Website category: university
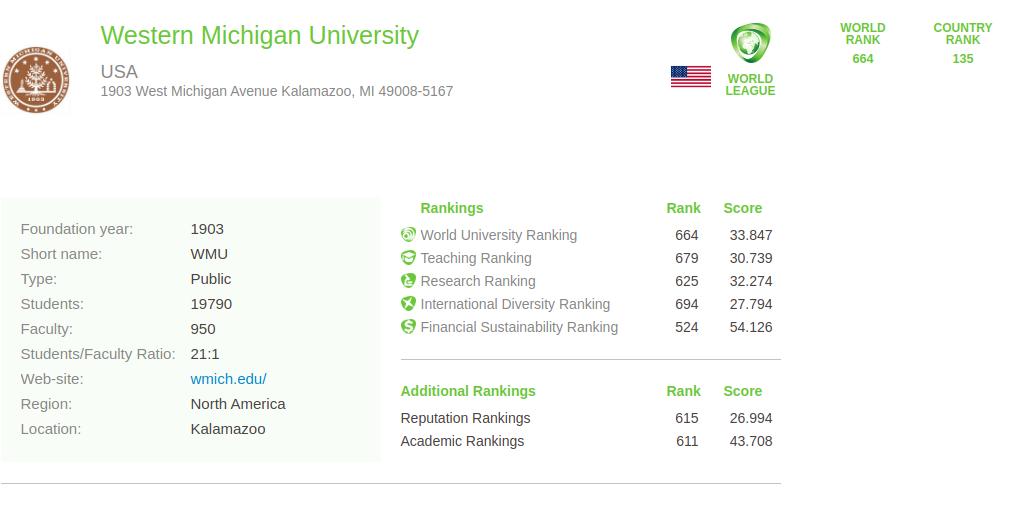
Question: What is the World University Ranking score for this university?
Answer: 33.847

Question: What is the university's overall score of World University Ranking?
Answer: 33.847

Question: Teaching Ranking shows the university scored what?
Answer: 30.739

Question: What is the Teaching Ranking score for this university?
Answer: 30.739

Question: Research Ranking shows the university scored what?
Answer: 32.274

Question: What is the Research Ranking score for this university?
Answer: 32.274

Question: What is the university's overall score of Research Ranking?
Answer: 32.274

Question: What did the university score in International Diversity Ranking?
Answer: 27.794

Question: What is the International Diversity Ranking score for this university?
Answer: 27.794

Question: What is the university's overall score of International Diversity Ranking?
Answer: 27.794

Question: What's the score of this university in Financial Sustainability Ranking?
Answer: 54.126

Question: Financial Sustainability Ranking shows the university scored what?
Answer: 54.126

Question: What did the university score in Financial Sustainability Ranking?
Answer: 54.126

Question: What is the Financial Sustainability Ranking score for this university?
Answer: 54.126

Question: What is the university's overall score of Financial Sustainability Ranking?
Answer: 54.126

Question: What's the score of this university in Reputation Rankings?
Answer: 26.994

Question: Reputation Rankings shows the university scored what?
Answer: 26.994

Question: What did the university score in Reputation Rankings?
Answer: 26.994

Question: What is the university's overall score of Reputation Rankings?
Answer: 26.994

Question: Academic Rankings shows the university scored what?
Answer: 43.708

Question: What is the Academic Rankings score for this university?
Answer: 43.708

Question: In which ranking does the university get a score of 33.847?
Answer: World University Ranking

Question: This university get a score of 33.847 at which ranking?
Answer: World University Ranking

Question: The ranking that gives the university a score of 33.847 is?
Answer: World University Ranking

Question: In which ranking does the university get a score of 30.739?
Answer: Teaching Ranking

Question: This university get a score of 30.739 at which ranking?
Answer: Teaching Ranking

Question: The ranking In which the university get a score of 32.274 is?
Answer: Research Ranking

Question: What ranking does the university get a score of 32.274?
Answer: Research Ranking

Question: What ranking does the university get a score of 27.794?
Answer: International Diversity Ranking

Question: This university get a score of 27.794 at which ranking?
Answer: International Diversity Ranking

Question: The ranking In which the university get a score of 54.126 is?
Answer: Financial Sustainability Ranking

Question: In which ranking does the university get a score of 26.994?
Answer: Reputation Rankings

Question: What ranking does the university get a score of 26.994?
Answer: Reputation Rankings

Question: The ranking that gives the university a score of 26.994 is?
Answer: Reputation Rankings

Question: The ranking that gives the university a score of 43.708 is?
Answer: Academic Rankings